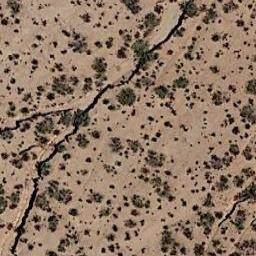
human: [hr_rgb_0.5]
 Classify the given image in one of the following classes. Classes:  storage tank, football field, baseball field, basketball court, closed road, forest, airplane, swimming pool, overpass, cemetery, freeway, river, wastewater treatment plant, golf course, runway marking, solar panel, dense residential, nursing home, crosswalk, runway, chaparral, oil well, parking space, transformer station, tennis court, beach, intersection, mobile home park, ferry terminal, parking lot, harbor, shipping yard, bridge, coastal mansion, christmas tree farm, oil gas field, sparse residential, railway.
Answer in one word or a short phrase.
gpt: chaparral